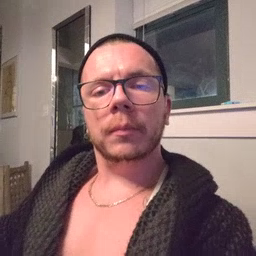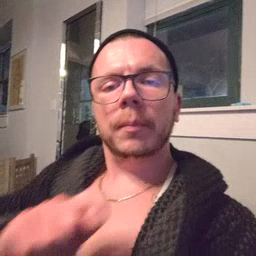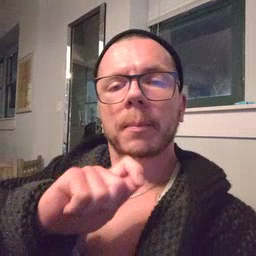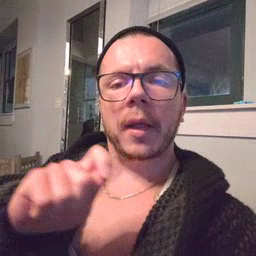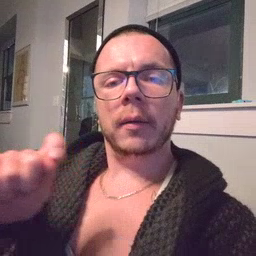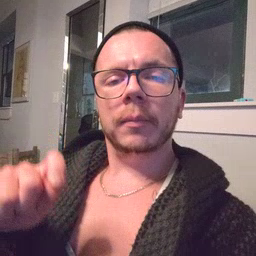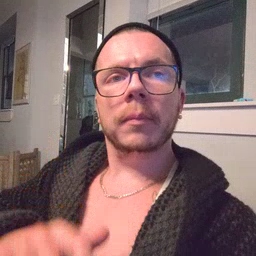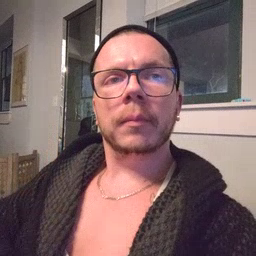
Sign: pen